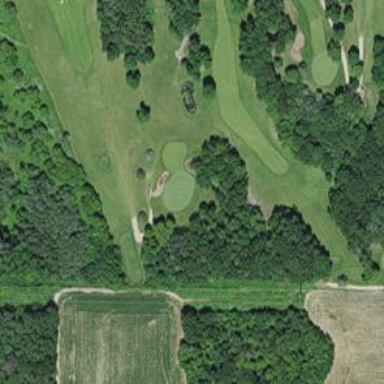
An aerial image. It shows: Grassy pitch designated for golf. It serves as fairway for the sport of golf.